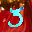
Label: 3